Question: I have already checked this post:
<URL>
But it didn't work for me. Maybe it is because they are referring to IntelliJ Idea, and I am having the issue with Android Studio.
I have tried adding
'''
apply plugin: 'idea'
idea {
module {
downloadJavadoc = true
downloadSources = true
}
}
'''
Both to root's build.gradle file (I am in a multiproject setup) or to the application's build.gradle file.
My application's gradle file:
'''
buildscript {
repositories {
mavenCentral()
}
dependencies {
classpath 'com.android.tools.build:gradle:0.4.2'
}
}
repositories {
mavenCentral()
}
dependencies {
compile files('libs/android-support-v4.jar')
compile 'com.nostra13.universalimageloader:universal-image-loader:1.8.4'
}
android {
compileSdkVersion 17
buildToolsVersion "17.0.0"
defaultConfig {
minSdkVersion 7
targetSdkVersion 16
}
}
'''
Then, in Android Studio when I click on any method from the universalimageloader library, I get to a screen saying that there are no sources attached. If I click attach sources it shows:

As you can see, only the lib's jar was downloaded to gradle cache. No *-sources.jar or *-javadoc.jar were downloaded. I have cleaned project, removed .gradle folder to force it to download again from maven. No luck.
I double checked that universal image loaded has sources and javadoc available in maven, so that is not the problem.
Thanks!
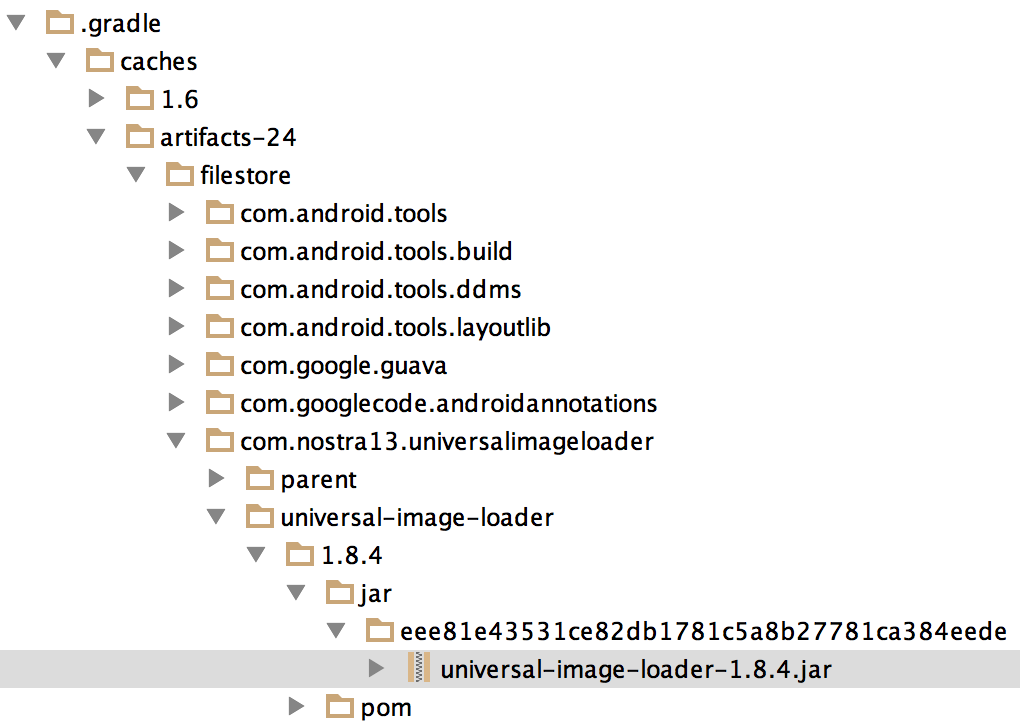
Answer: Currently Android Studio imports libraries with sources. As for java docs press F1.
As we are talking about early preview, simplest fix wins.
For now is just manually add them to the project in Project Structure dialog. Things are even worse as now Android Studio will strip module files (iml) from all dependencies which are not related to native Android Gradle configurations and tasks e.g. module has robolectric dependency and extra task and config localTest is added in build.gradle. After you open Android Studio it will remove dependency, you need to add it again.
For time being I am keeping iml files and .idea folder in my git. After launch
'''
git checkout myproject/myproject.iml
'''